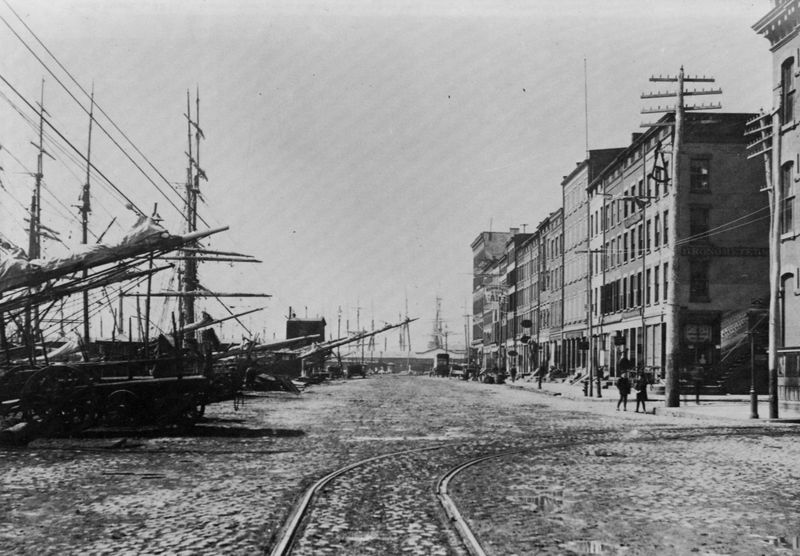
Titel: South Street
Künstler: Amerikanischer Photograph
Schlagwörter: himmel, menschen, stadt, grau, laternen, schwarz, strasse, weiss, gebäude, leute, architektur, häuser, schiffe, segel, segelschiffe, liegen, biegung, fassaden, passanten, pflaster, hafen, kai, masten, strom, taue, vor anker, foto, fotografie, photographie, wei, kabel, strommast, gehweg, photo, kurve, etagen, geschosse, schiene, schienen, stockwerke, aufnahme, fot, häuserzeile, drähte, strommasten, schwarzwei, menschn, hafe, miethäuser, gro stadt